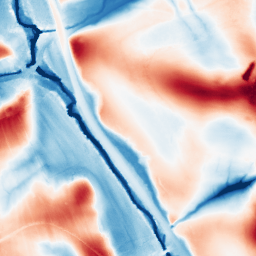
Category: edge_preserving
Decomposition family: guided
Decomposition parameters: radius: 32
eps: 0.001
Upsampling method: sinc_hamming
Upsampling parameters: scale: 2
kernel_size: 8
Upsampling scale: 2